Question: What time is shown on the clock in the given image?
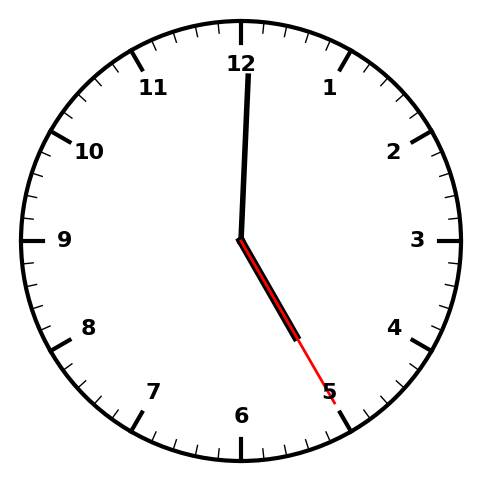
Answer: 05:00:25